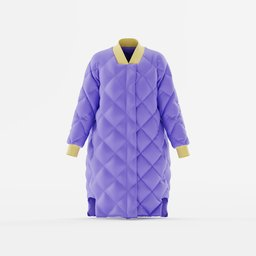
Label: people